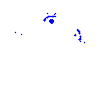
Particle: pion